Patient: sex M, age 74
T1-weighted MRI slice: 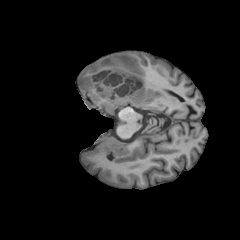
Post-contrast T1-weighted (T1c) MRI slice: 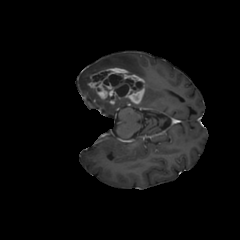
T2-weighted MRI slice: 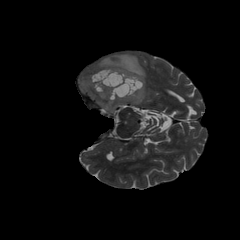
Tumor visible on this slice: yes
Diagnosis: Glioblastoma, IDH-wildtype
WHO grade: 4